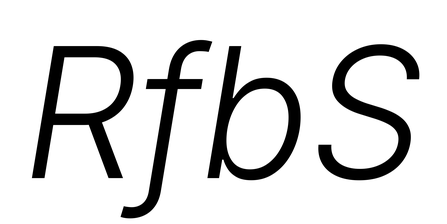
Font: Inter-Italic_Light_Italic